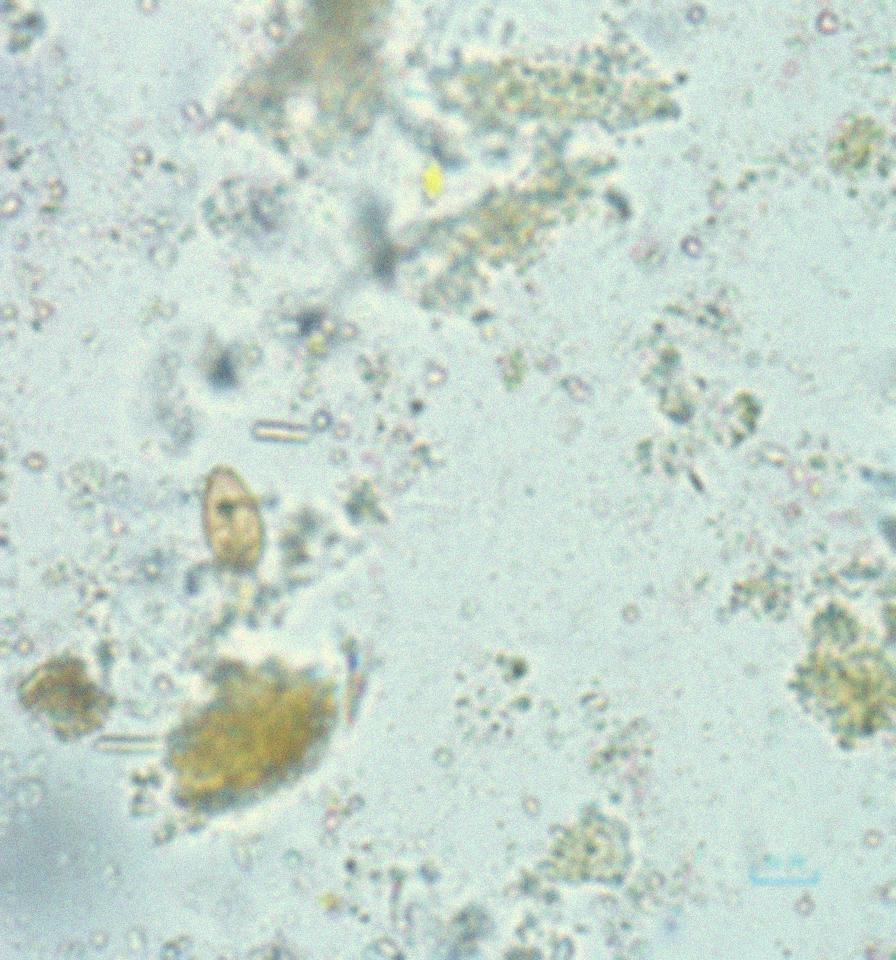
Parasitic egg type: Opisthorchis viverrine